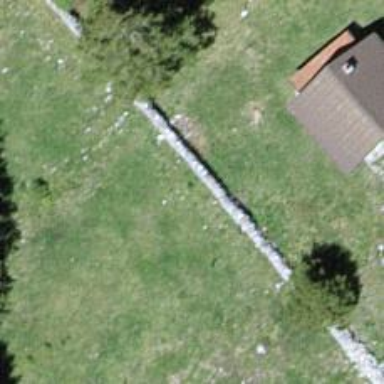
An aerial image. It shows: Wall barrier.